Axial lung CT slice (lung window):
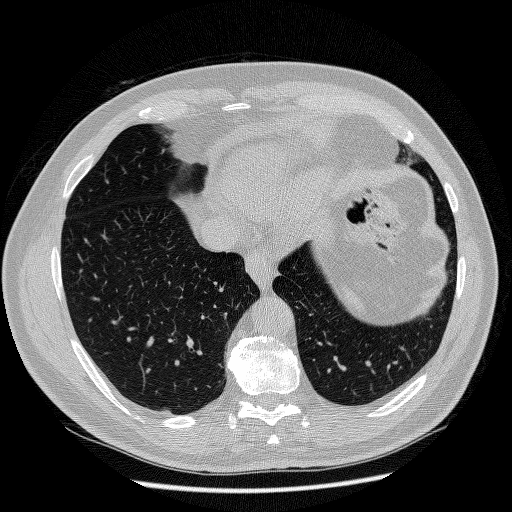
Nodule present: no